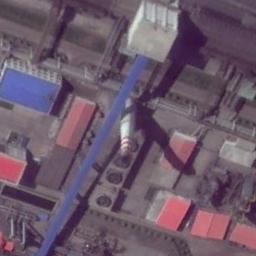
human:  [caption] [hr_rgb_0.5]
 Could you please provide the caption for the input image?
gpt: The thermal power station is on the bare land next to some buildings .

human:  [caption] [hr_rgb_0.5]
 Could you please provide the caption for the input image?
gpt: Numerous buildings are near the thermal power station .

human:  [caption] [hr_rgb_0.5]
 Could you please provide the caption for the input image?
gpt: There are many machines and equipment, pipelines, and a chimney in the thermal power station .

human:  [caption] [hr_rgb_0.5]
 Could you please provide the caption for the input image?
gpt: There are two thermal power stations, and the right one is emitting smoke .

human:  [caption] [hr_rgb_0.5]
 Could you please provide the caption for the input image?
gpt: There are some red buildings on the thermal power station .